Field crop: tomato
Growth stage: 1
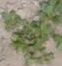
Species: portulaca